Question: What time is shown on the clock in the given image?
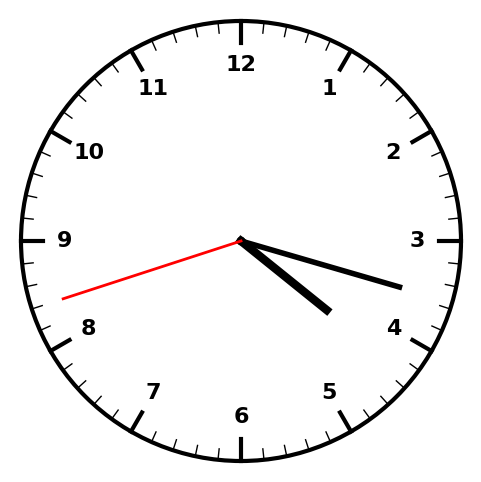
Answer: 04:17:42